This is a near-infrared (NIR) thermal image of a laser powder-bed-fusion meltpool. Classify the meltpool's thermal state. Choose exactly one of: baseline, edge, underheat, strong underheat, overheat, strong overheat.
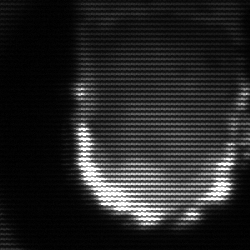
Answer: baseline